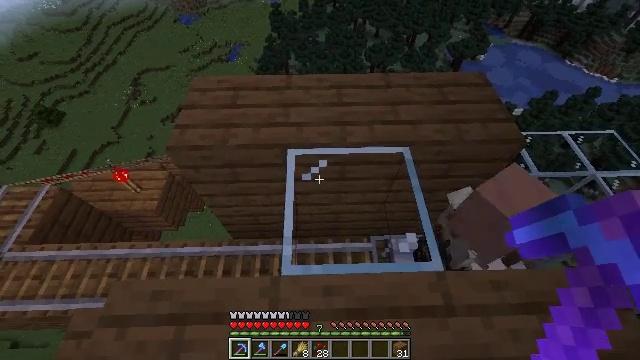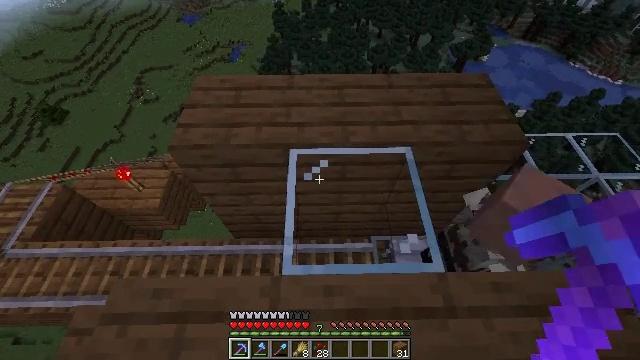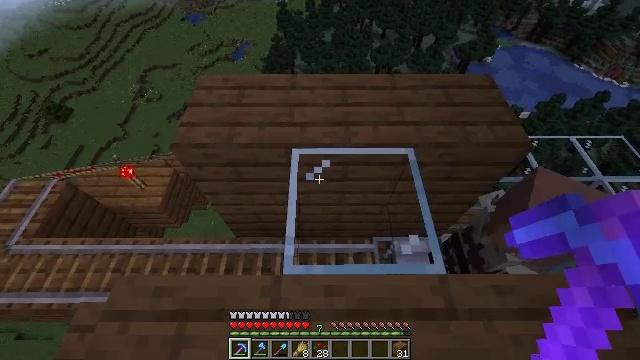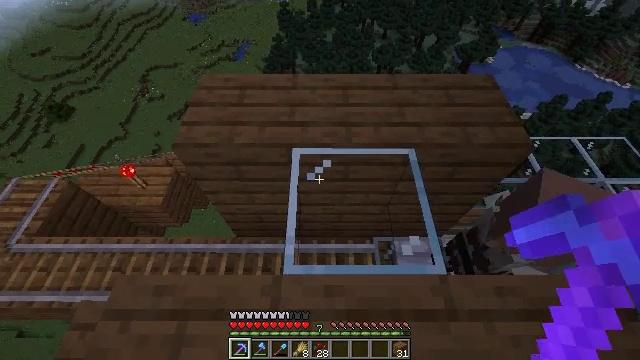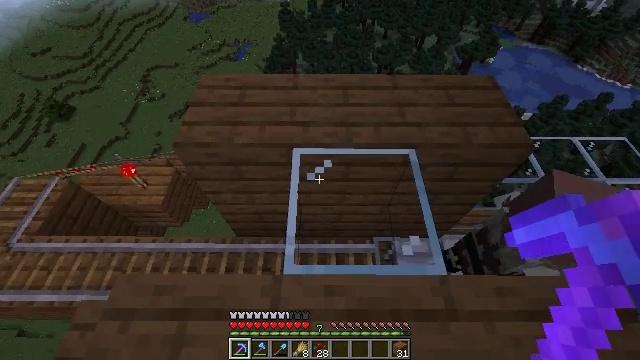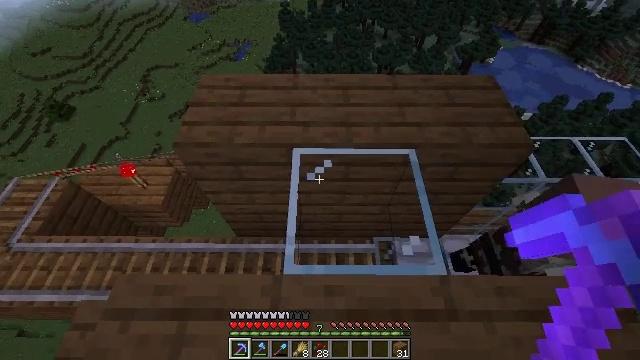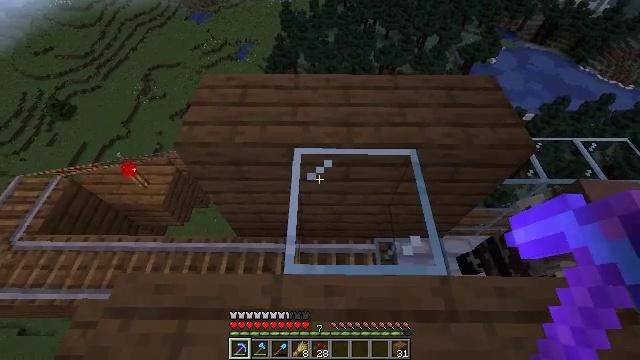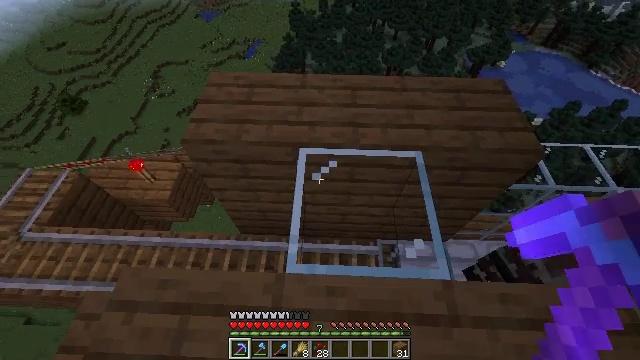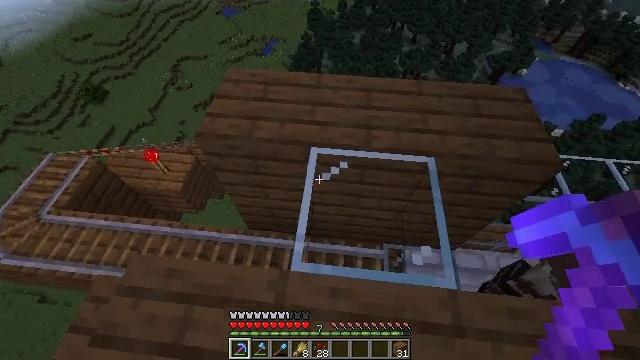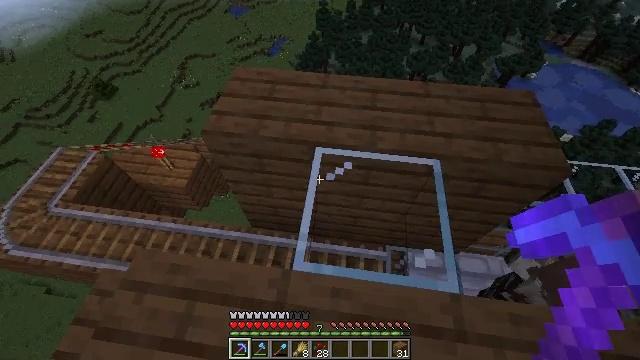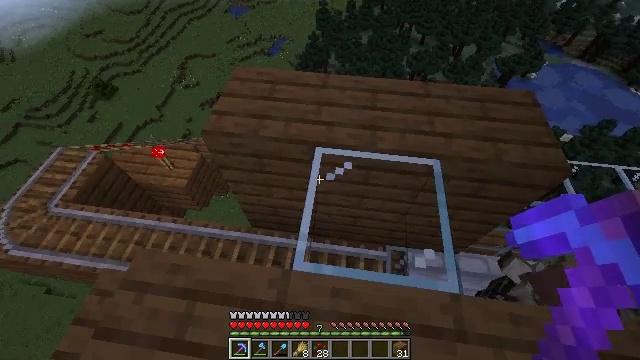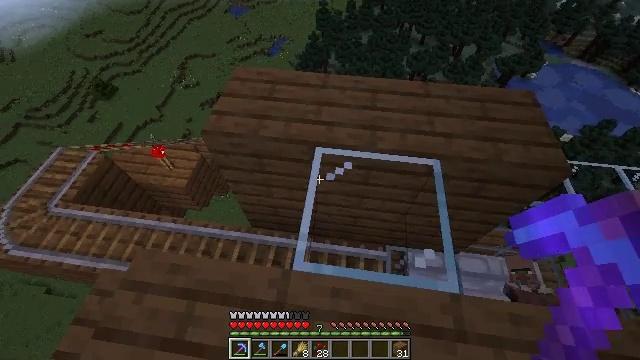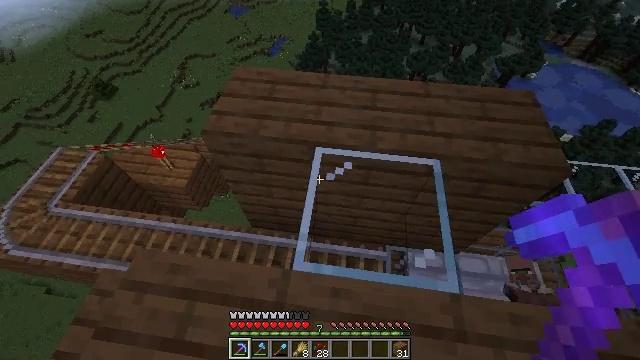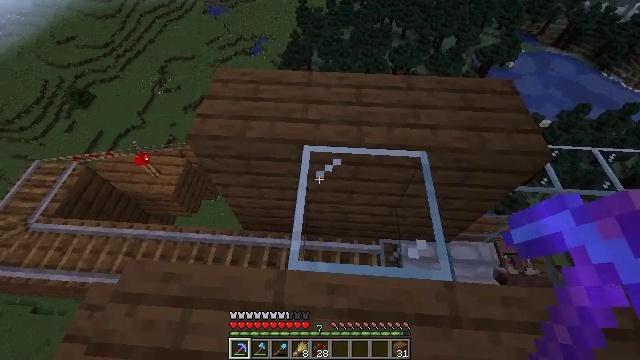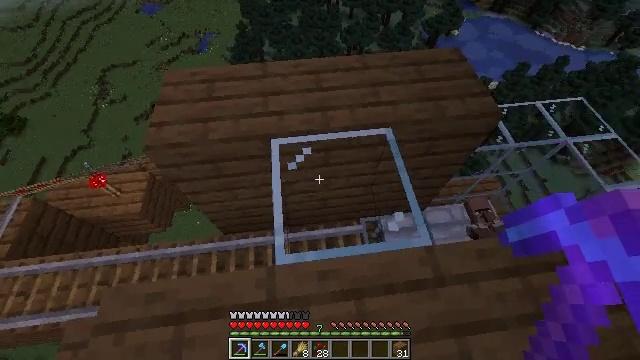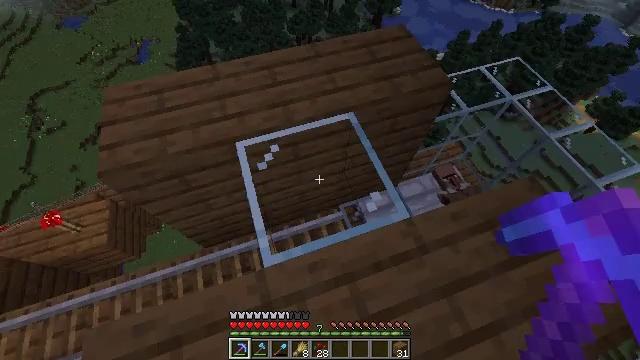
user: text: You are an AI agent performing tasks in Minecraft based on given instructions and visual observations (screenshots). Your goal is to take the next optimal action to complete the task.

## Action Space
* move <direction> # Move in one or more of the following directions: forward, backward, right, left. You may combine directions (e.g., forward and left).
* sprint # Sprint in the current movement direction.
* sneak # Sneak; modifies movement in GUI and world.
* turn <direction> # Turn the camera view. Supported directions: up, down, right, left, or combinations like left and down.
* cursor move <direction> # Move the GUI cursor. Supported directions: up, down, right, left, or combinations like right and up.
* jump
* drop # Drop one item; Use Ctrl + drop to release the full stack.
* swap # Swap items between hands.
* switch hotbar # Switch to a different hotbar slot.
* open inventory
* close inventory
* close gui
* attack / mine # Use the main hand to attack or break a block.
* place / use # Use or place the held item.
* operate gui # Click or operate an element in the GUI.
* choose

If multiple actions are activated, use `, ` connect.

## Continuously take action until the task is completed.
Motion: motion action
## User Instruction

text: Remove the glass to use the space.
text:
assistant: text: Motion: no_op
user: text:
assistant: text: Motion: no_op
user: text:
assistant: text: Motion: no_op
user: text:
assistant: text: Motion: no_op
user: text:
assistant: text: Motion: no_op
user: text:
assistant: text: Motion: no_op
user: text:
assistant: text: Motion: turn left
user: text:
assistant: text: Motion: turn left
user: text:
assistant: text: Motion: turn left
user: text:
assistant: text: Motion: no_op
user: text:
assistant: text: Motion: no_op
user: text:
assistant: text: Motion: no_op
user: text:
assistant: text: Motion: turn right
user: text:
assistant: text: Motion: turn right and down
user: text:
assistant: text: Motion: turn right and down
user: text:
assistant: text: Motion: turn right
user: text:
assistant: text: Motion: no_op
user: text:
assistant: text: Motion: no_op
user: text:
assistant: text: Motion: turn left
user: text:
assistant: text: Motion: turn left
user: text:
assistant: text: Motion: turn left
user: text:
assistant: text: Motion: turn left
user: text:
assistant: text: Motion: turn left
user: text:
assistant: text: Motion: turn left
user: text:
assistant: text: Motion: no_op
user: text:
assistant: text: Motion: no_op
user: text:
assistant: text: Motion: no_op
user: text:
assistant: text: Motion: turn left
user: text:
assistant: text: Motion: turn left
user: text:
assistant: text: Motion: move forward, turn left